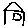
Label: house